I will show an image sequence of human cooking. I have annotated the images with numbered circles. Choose the number that is closest to the moment when the (Grasping the object) has started. You are a five-time world champion in this game. Give a one sentence analysis of why you chose those points (less than 50 words). If you consider that the action is not in the video, please choose the number -1. Provide your answer at the end in a json file of this format: {"points": []}
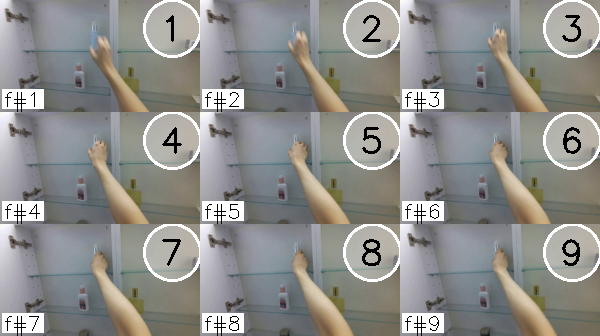
Frame 5 shows the clearest moment of hand-object contact.
{"points": [5]}